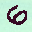
Label: 6